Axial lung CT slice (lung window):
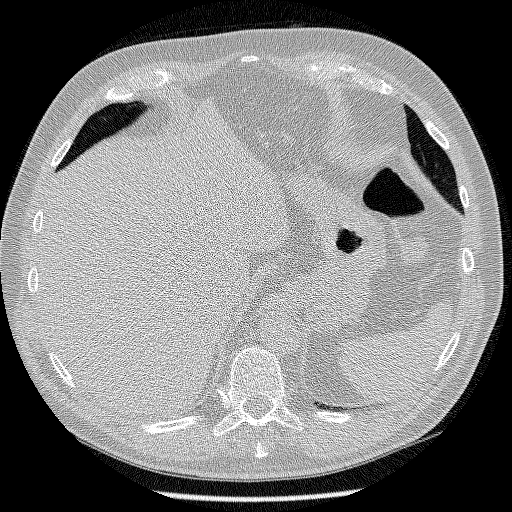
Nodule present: no